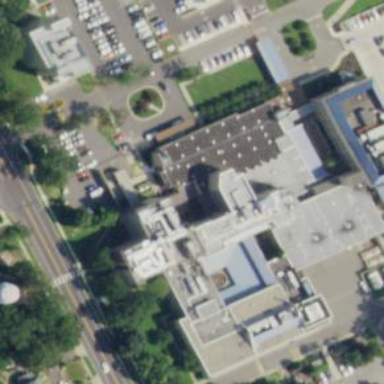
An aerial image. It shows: Hospital building.